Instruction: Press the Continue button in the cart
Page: cart
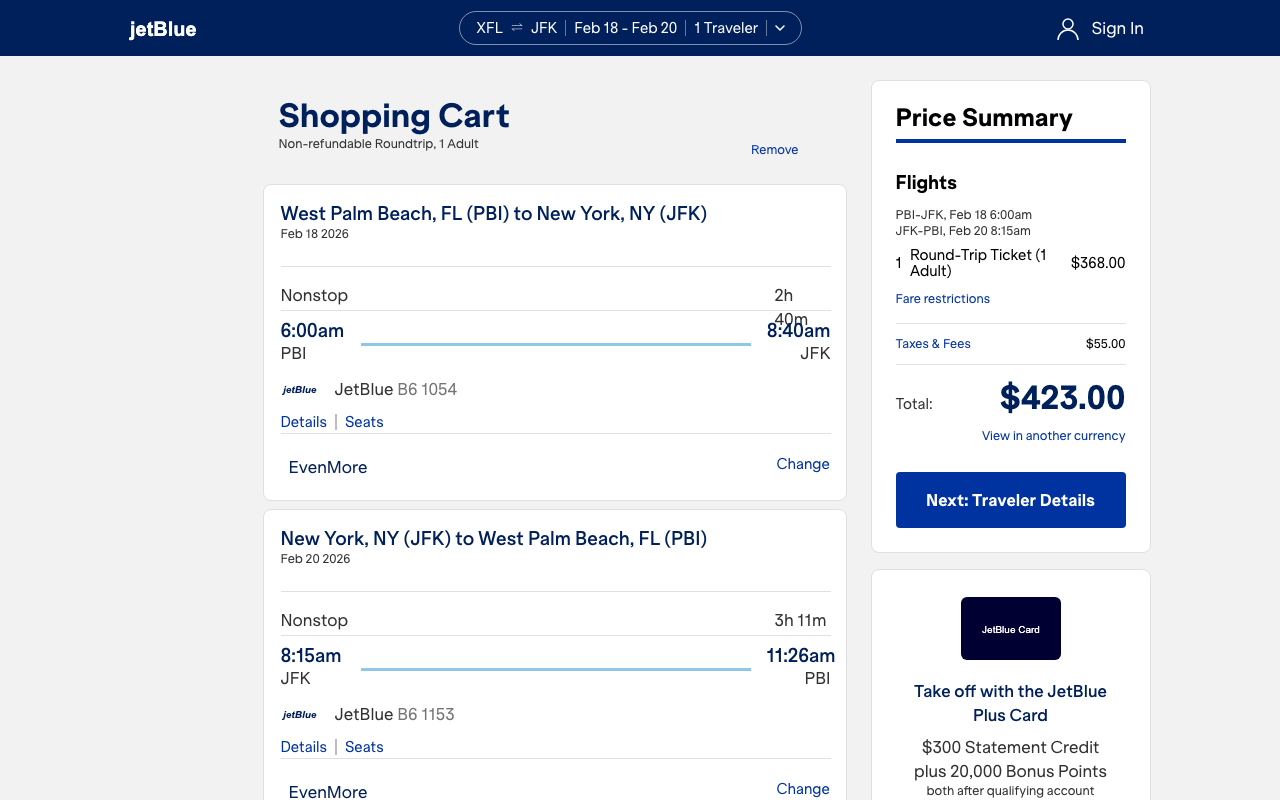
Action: click